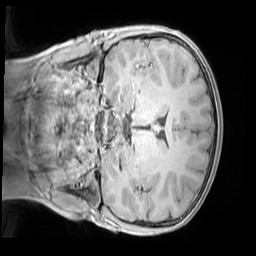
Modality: MP2RAGE
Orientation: coronal
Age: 9
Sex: male
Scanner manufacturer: siemens
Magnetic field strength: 3 T
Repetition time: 4 s
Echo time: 0.00303 s